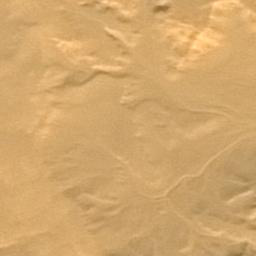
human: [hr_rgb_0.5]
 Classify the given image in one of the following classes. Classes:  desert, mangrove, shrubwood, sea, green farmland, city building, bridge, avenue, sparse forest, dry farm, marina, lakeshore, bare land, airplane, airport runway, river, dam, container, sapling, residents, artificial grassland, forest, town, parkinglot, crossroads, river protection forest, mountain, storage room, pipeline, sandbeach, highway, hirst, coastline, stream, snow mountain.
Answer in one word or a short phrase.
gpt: desert